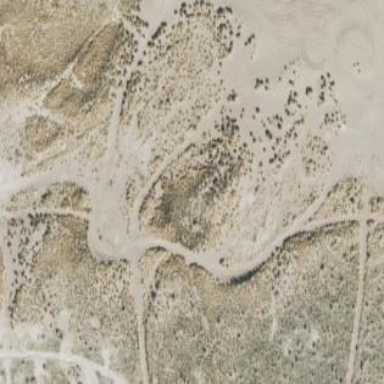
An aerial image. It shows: Natural area covered with sand.